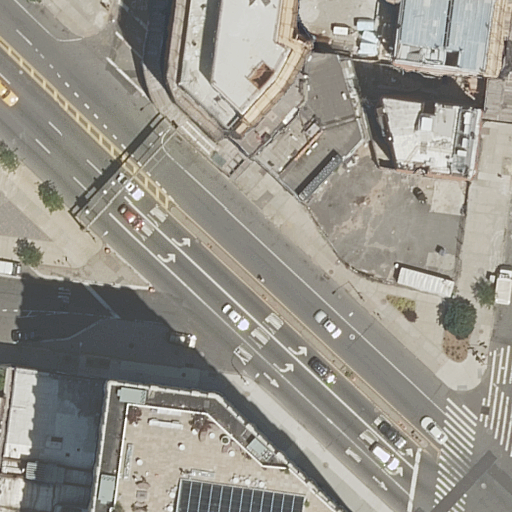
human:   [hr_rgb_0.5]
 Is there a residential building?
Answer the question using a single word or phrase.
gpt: yes

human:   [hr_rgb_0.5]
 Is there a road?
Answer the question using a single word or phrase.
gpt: yes

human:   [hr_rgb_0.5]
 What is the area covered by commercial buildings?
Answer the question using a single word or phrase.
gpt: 0m2

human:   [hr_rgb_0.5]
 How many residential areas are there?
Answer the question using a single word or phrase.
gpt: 1

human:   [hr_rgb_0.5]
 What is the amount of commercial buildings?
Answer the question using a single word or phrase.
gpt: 0

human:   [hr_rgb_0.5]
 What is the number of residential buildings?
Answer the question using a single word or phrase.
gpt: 9

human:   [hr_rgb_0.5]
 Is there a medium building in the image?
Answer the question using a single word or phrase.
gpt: yes

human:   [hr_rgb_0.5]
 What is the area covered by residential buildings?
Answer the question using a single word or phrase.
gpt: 5758m2

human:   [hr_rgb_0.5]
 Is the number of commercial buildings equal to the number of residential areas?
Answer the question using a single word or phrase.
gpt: no

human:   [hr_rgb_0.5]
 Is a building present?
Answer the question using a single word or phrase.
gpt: yes

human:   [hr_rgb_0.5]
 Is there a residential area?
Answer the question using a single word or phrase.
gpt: yes

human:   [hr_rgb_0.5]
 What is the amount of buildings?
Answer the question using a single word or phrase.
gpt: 9

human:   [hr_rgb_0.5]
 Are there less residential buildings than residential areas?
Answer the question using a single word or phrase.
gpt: no

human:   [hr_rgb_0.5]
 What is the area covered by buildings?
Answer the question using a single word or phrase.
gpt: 5758m2

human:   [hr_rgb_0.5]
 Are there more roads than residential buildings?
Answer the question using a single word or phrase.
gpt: yes

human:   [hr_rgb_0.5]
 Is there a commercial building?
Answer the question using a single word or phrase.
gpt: no

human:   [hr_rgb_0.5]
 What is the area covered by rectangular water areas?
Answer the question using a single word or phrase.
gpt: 0m2

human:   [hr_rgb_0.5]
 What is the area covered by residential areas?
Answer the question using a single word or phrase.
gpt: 10612m2

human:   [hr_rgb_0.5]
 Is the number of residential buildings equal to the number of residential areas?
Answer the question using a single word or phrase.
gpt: no

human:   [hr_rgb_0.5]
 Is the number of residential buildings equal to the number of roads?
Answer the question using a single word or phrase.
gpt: no

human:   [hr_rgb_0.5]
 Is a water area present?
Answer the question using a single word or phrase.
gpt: no

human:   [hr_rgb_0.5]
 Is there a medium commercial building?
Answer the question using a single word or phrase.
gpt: no

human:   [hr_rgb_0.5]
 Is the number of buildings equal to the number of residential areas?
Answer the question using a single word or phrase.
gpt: no

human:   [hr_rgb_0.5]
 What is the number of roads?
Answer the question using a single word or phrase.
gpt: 16

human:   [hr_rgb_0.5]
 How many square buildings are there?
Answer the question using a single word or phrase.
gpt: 0

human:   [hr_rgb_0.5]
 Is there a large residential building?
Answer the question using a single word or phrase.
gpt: yes

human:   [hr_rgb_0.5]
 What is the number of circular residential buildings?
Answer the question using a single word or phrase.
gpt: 0

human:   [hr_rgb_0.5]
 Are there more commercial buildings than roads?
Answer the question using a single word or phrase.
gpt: no

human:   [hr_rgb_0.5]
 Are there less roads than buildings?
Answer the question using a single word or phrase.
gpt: no

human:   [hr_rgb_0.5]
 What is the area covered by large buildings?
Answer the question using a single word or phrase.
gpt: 4680m2

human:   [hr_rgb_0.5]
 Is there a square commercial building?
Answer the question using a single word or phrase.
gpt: no

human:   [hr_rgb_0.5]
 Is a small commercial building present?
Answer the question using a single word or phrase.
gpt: no

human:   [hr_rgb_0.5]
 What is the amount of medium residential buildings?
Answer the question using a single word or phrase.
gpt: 6

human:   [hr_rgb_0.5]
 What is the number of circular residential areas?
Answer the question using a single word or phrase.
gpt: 0

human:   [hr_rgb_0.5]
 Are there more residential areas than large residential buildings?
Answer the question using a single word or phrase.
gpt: no

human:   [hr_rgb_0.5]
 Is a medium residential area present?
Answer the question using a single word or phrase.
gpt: no

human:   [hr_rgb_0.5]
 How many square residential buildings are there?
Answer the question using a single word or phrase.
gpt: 0

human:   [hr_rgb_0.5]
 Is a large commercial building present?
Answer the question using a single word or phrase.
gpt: no

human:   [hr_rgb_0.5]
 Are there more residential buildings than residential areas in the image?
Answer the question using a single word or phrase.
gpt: yes

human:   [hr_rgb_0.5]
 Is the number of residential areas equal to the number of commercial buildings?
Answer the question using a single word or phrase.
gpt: no

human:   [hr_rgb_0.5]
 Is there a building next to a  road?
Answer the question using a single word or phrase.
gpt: yes

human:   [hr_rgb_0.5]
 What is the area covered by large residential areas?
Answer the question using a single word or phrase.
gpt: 10612m2

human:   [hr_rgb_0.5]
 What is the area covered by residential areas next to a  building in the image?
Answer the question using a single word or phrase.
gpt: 10612m2

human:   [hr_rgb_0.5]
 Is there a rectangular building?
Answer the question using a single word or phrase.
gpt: yes

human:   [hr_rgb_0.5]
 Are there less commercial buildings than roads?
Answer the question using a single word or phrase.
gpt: yes

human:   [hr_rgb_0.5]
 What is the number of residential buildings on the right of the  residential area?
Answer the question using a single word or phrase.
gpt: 9

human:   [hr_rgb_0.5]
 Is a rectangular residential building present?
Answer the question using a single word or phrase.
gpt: yes

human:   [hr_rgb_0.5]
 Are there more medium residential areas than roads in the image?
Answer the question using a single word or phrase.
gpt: no

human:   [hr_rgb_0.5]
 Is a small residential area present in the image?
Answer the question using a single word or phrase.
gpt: no

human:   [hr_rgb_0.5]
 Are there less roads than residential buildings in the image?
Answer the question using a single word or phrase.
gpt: no

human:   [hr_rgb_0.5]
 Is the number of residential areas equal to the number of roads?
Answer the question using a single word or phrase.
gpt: no

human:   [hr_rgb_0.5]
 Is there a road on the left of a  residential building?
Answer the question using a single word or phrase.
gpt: yes

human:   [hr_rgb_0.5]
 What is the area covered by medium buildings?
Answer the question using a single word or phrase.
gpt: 1078m2

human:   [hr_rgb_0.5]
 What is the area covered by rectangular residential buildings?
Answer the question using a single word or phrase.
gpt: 4074m2

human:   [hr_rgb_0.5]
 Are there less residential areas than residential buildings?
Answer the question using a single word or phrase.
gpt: yes

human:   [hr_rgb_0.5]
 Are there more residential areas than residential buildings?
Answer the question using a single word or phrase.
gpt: no

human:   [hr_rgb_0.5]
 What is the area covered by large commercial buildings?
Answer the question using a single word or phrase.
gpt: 0m2

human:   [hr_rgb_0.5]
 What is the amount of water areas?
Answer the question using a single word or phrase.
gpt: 0

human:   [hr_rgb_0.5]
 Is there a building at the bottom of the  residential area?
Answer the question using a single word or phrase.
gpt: yes

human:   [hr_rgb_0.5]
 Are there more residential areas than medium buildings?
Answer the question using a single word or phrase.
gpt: no

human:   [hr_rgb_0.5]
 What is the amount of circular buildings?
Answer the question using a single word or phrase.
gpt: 0

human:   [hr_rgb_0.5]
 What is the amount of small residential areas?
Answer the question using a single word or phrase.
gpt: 0

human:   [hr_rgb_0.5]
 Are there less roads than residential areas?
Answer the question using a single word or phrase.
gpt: no

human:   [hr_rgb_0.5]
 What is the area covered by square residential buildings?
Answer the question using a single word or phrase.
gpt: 0m2